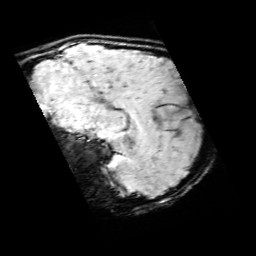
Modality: SWI
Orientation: sagittal
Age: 13
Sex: male
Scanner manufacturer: siemens
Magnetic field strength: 3 T
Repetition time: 0.027 s
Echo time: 0.02 s